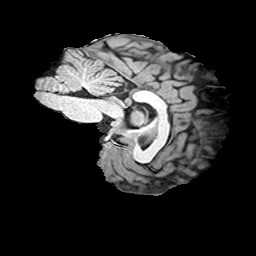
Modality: T1w
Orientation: sagittal
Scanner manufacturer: siemens
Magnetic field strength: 3 T
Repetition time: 2 s
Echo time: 0.0024 s